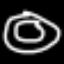
Label: donut